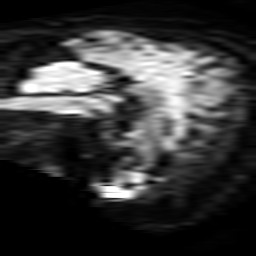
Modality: TRACE
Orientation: sagittal
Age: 63
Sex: male
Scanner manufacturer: philips
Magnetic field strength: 3 T
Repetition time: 3.922 s
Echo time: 0.06042 s